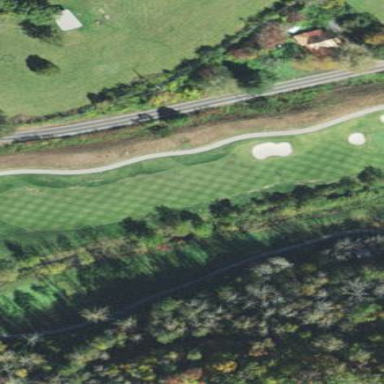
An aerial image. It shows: Grassy area designated as golf fairway.